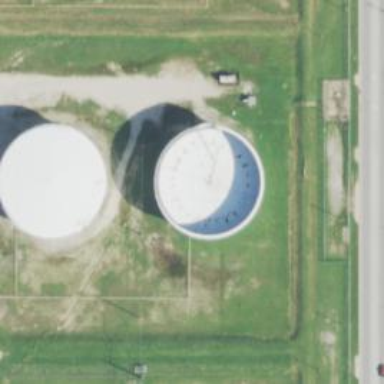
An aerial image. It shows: Building with storage tank.